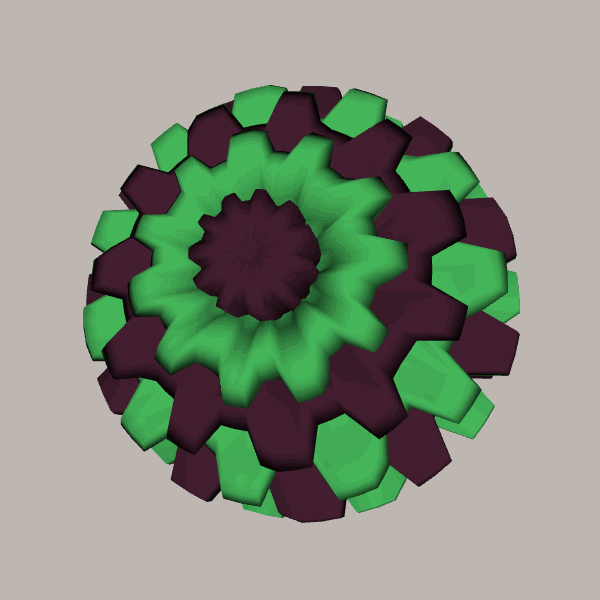
Background: light